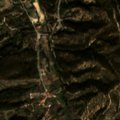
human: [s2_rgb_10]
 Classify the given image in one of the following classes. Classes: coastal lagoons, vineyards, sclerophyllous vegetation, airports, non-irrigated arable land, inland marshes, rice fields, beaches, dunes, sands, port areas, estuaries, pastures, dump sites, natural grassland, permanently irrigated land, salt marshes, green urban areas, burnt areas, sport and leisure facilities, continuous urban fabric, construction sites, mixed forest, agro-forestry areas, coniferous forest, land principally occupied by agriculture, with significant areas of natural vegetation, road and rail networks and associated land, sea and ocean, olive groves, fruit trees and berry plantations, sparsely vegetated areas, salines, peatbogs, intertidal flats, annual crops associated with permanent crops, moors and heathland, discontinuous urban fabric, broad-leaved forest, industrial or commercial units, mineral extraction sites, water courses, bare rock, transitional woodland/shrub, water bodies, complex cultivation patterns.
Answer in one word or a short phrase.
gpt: fruit trees and berry plantations, complex cultivation patterns, broad-leaved forest, mixed forest, transitional woodland/shrub